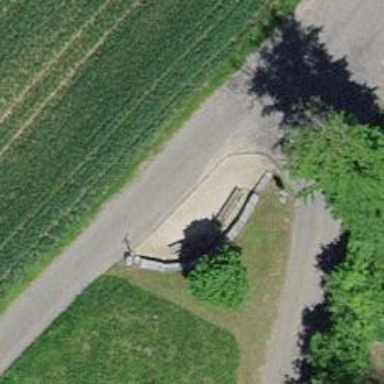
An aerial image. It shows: Bench.